Aerial crown-view tile of a tropical tree (Barro Colorado Island, Panama), acquired 20250512:
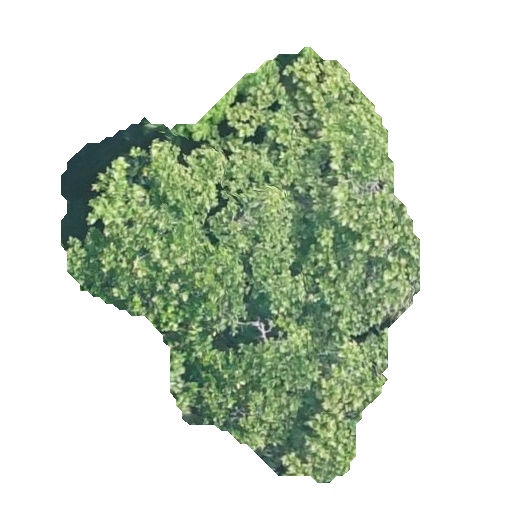
Species: Anacardium excelsum
GBIF accepted scientific name: Anacardium excelsum
Crown area: 144.373 m²